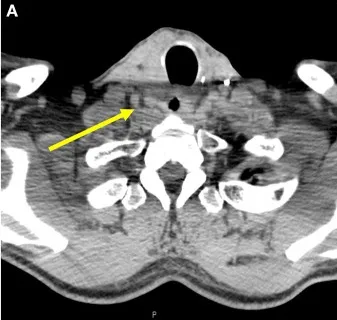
Cross sectional imaging studies with computed tomography of the neck. Prior to PD-L1 administration.
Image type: radiology (ct)